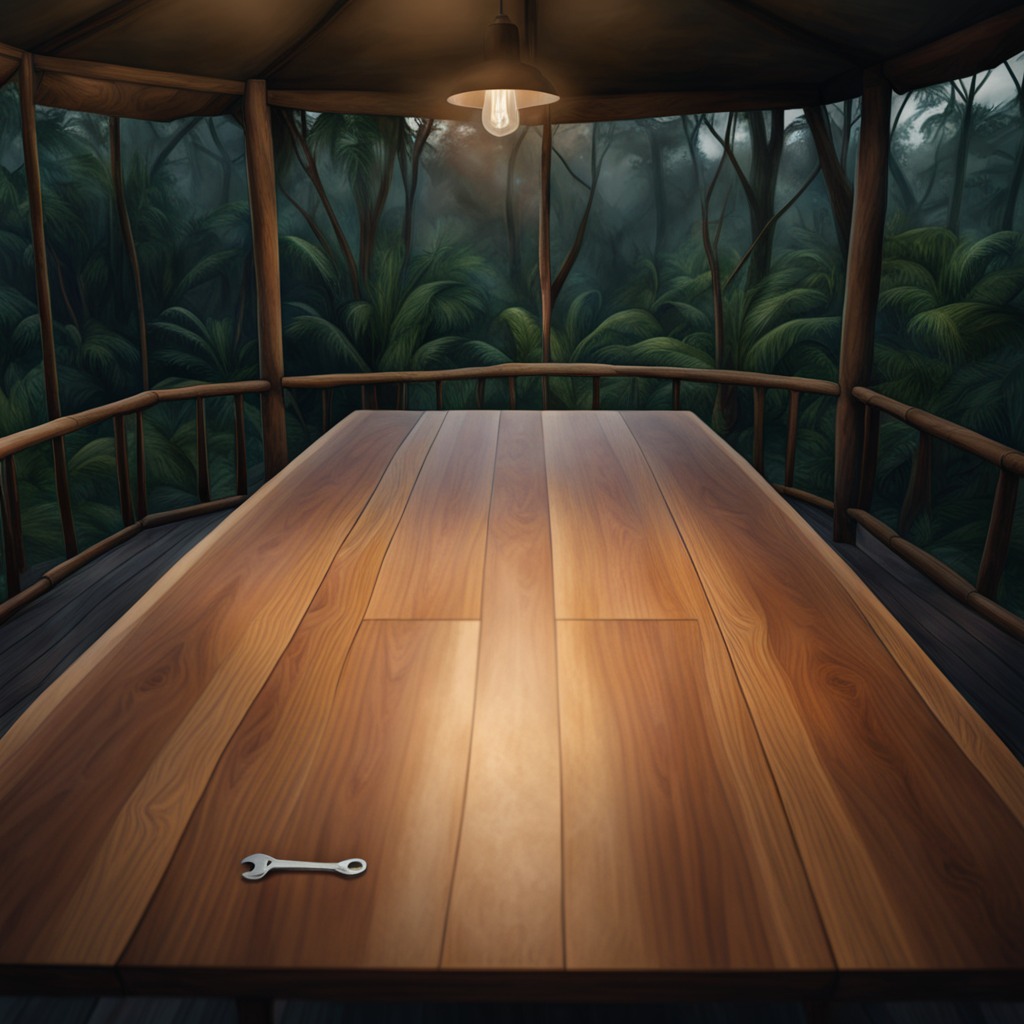
A wrench is lying on the wooden table.